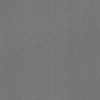
Label: not_dusty